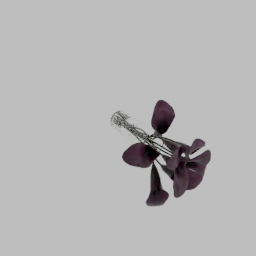
Label: decoration